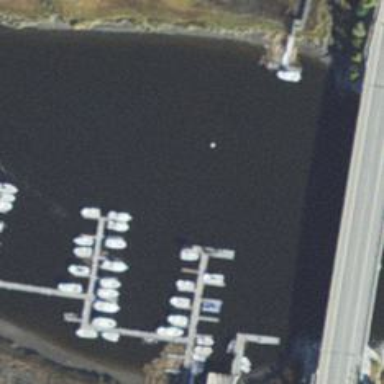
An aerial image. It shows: Man-made pier.